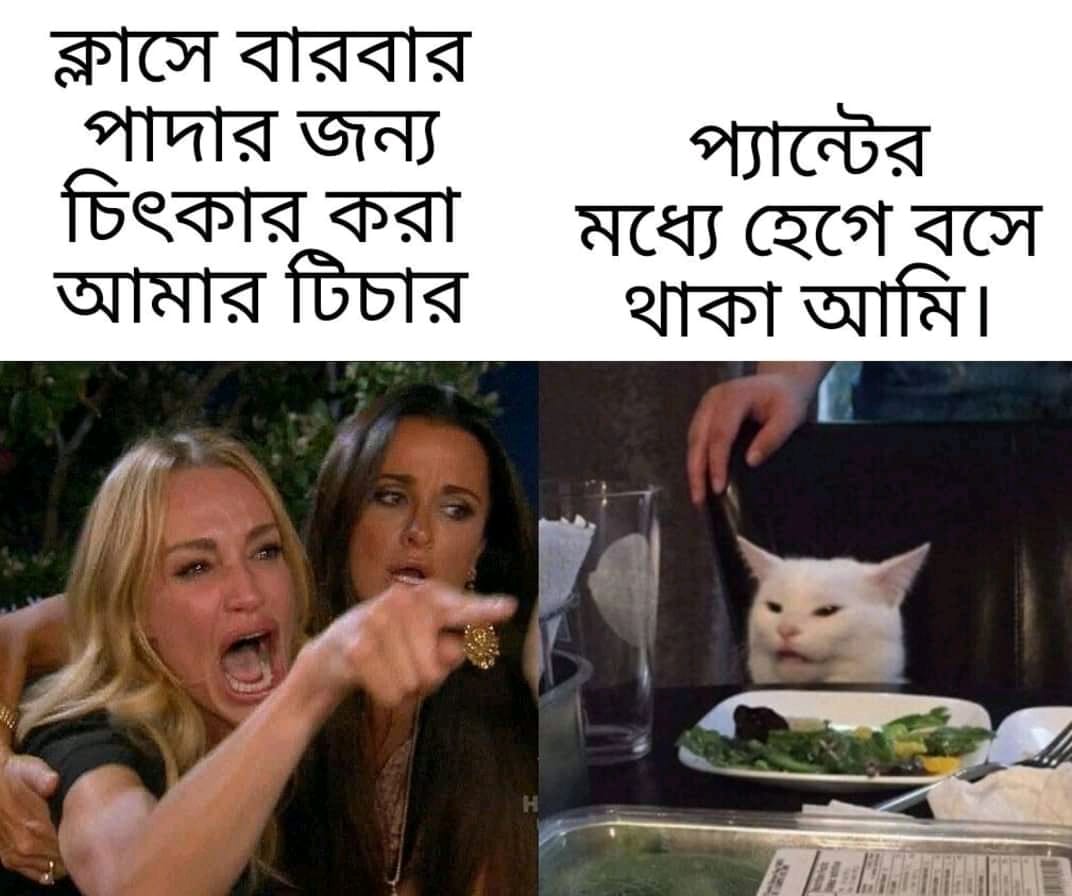
Caption:  ক্লাসে বারবার পাদার জন্য চিৎকার করা আমার টিচার    প্যান্টের মধ্যে হেগে বসা আমি ।
Label: non-hate